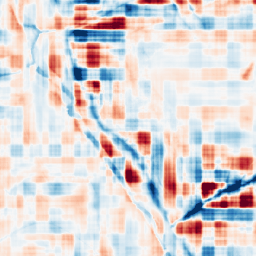
Category: wavelet
Decomposition family: wavelet_reverse_biorthogonal
Decomposition parameters: wavelet: rbio3.5
level: 5
Upsampling method: sinc_blackman
Upsampling parameters: scale: 8
kernel_size: 16
Upsampling scale: 8